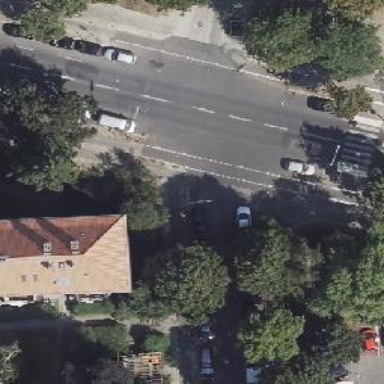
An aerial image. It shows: Asphalt footway with unmarked crossing.